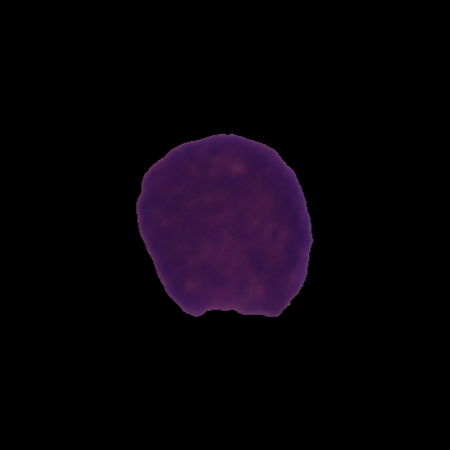
Label: cancer